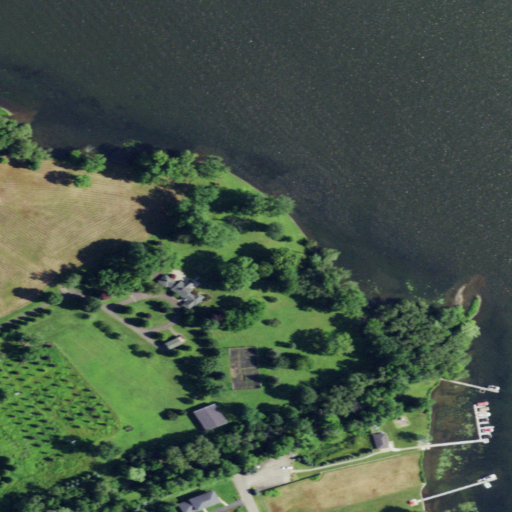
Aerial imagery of cape in New York named Bly Point containing open water, pasture, mixed forest, open development, deciduous forest, medium intensity development, low intensity development, and grassland